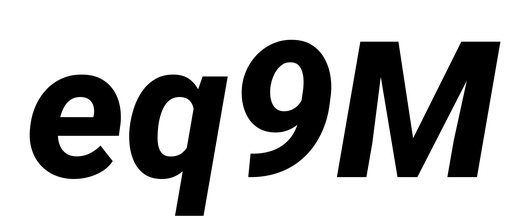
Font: Roboto-Italic_ExtraBold_Italic